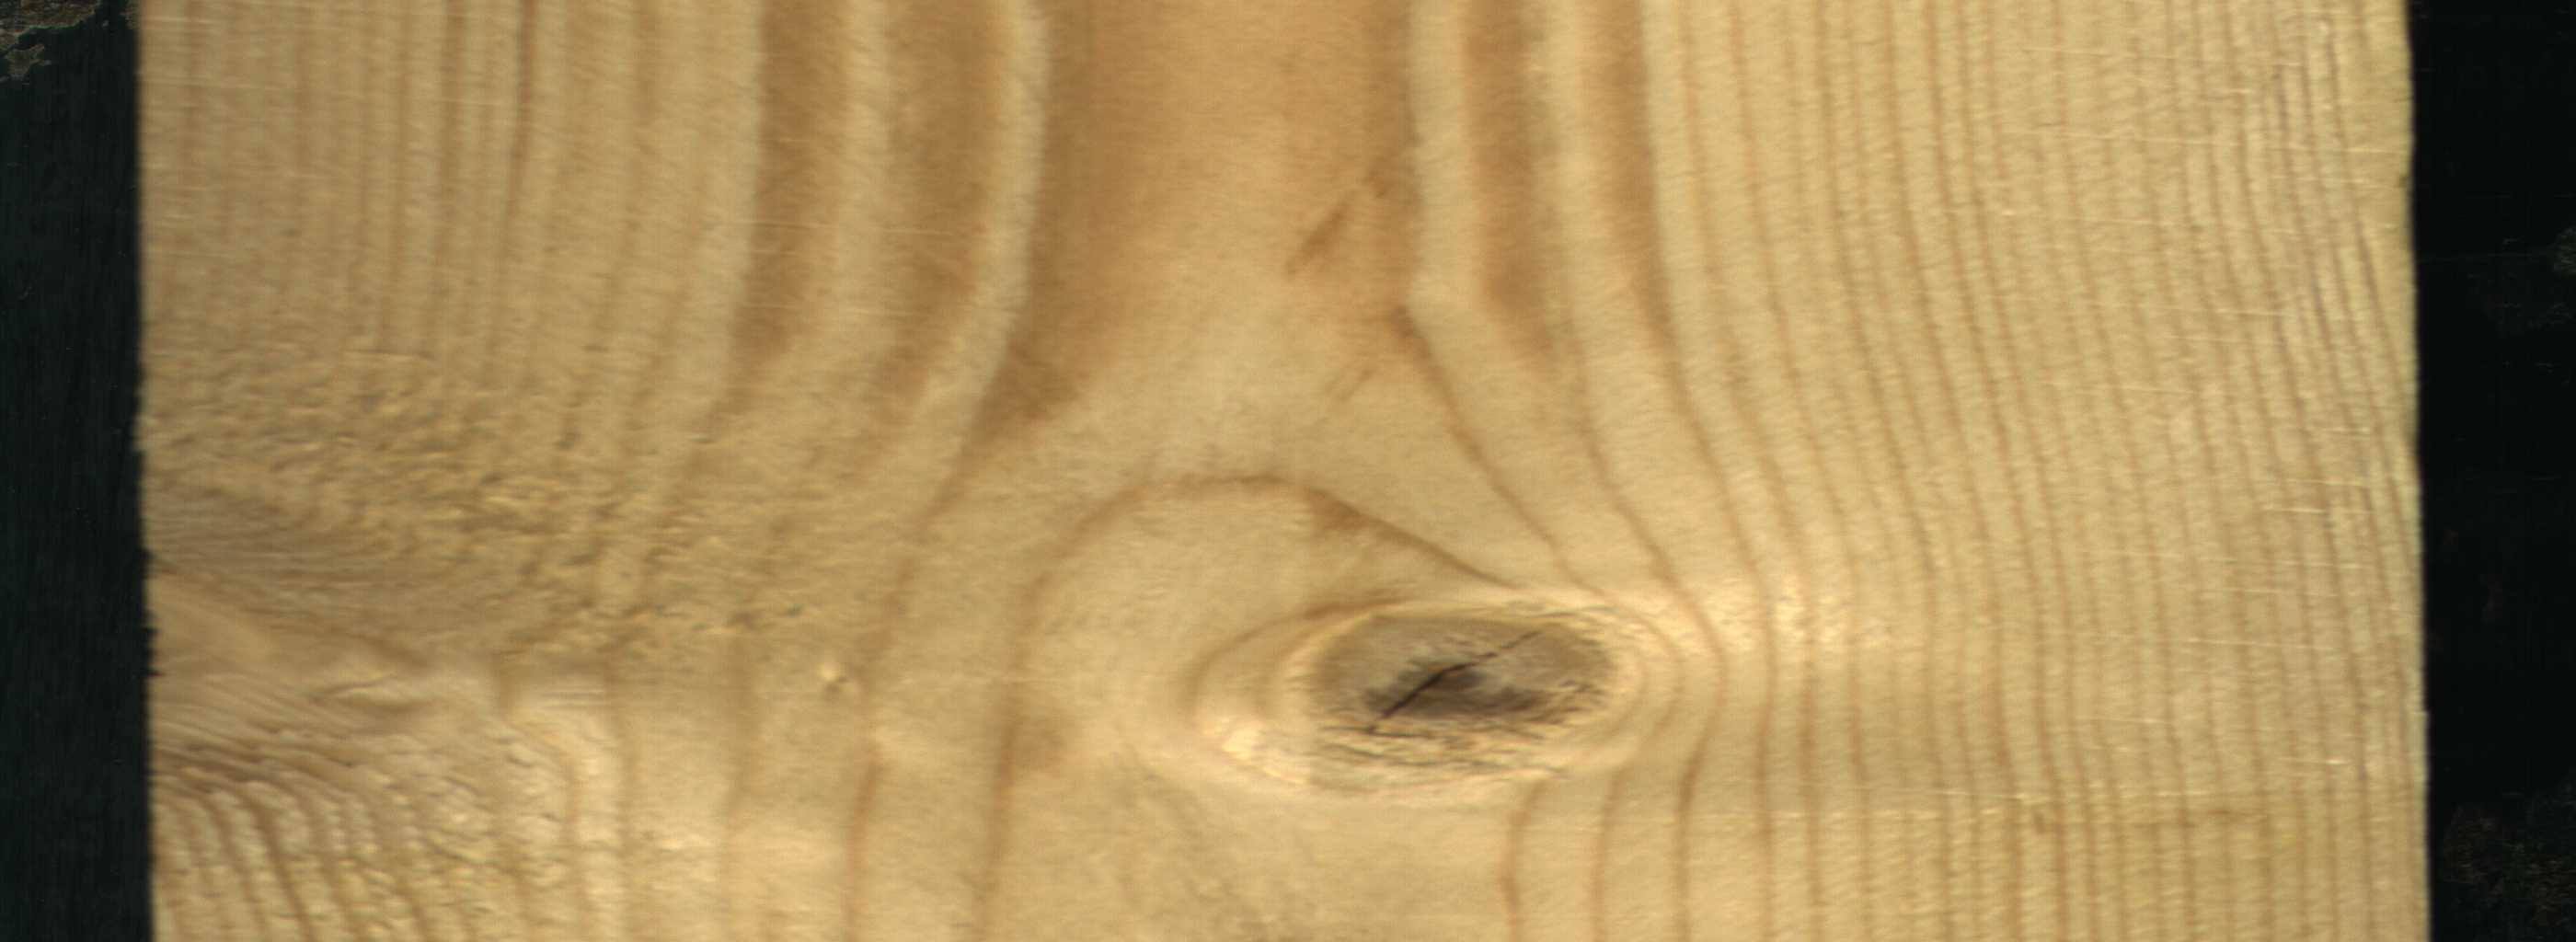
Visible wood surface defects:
knot_with_crack